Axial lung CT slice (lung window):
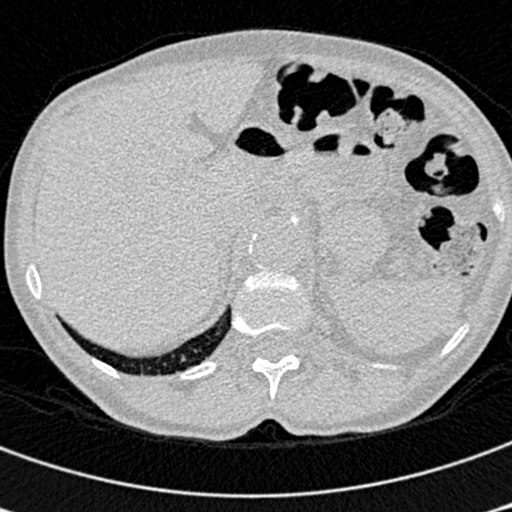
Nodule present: no